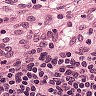
Metastatic tissue present: no